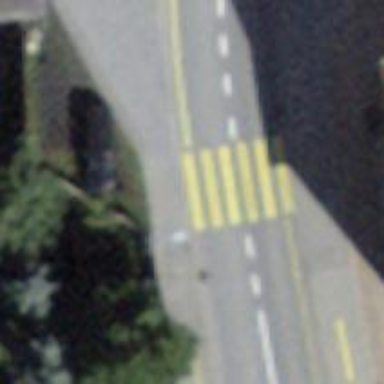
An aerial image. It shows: Zebra crossing on the road.